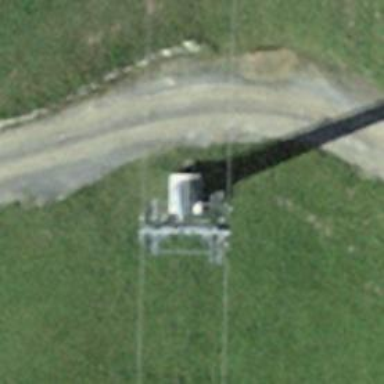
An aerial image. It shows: Pylon used for aerialway.